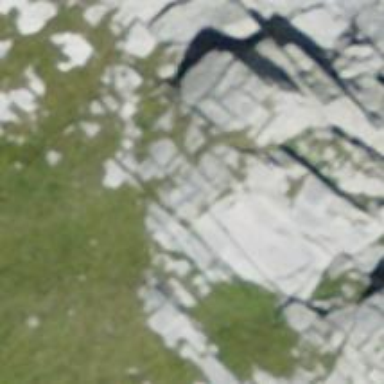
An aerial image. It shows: Cliff in nature.